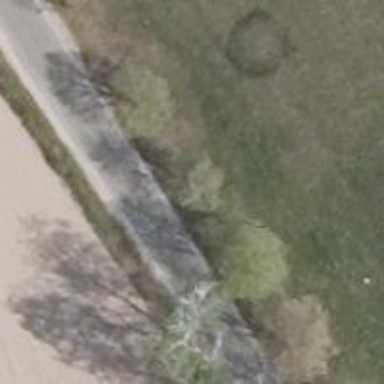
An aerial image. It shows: Deciduous broadleaved tree.